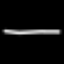
Label: line